Interaction volume radius: 10 \u00c5
Interaction volume height: 10 \u00c5
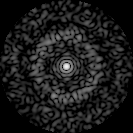
Disorder parameter: 0.8312